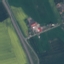
Land use / land cover: Highway